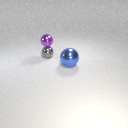
small gray metal sphere behind large blue metal sphere